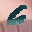
Label: 6